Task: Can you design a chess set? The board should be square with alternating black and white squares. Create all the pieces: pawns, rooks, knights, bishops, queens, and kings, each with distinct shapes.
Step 1348:
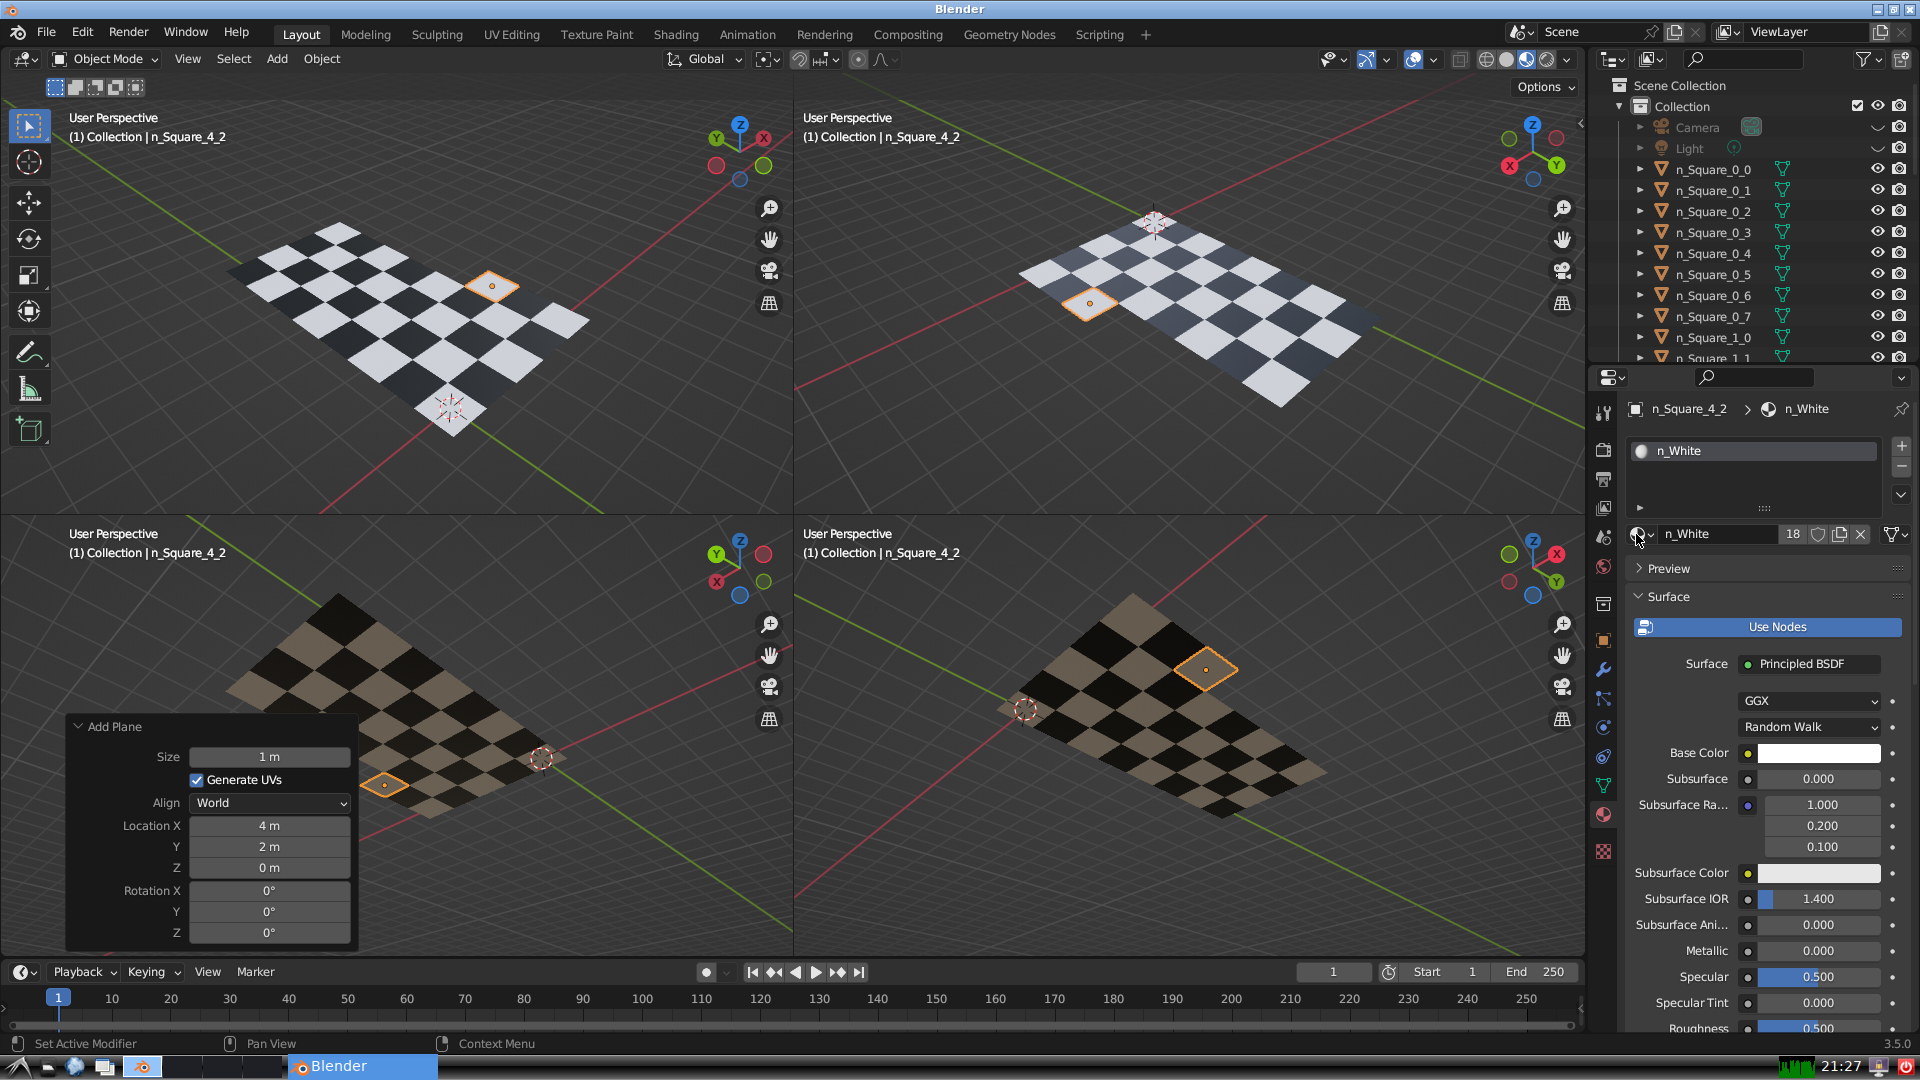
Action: {"mouse_move": [278, 58]}